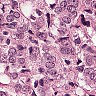
Metastatic tissue present: yes